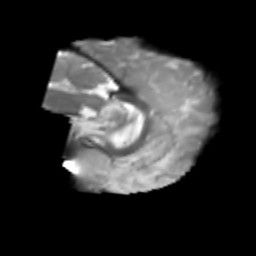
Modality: T2w
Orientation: sagittal
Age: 6
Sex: male
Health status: healthy